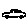
Label: car